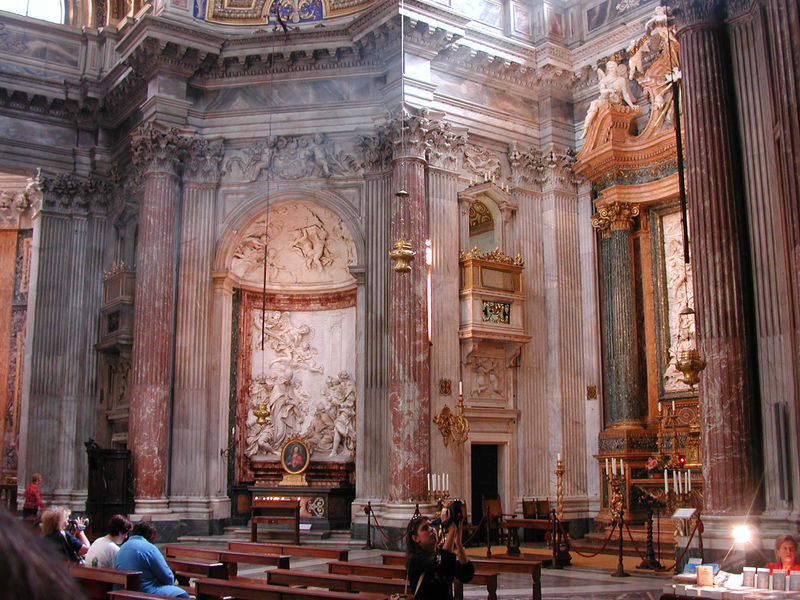
Titel: Sant’Agnese in Agone
Künstler: Girolamo Rainaldi
Standort: Rom, S. Agnese in Agone (EU - I - Latium)
Schlagwörter: weiß, marmor, säulen, barock, kirche, gold, bank, empore, kerzen, altar, bänke, touristen